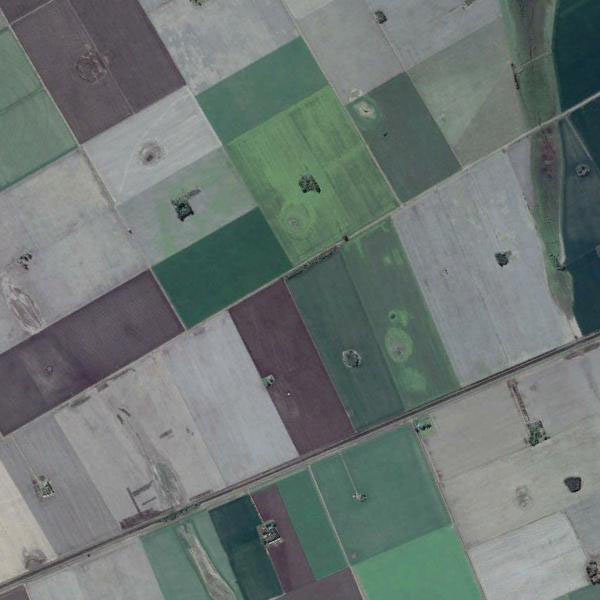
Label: Farmland